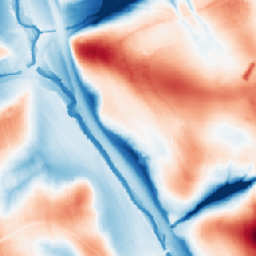
Category: edge_preserving
Decomposition family: guided
Decomposition parameters: radius: 32
eps: 0.01
Upsampling method: area
Upsampling parameters: scale: 8
Upsampling scale: 8